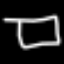
Label: square